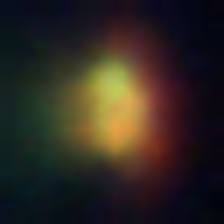
Taxon: NanoPlankton
Group: Other